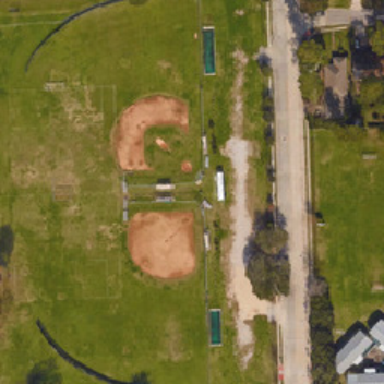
There are two small basefields next to a football fields and a straight road .